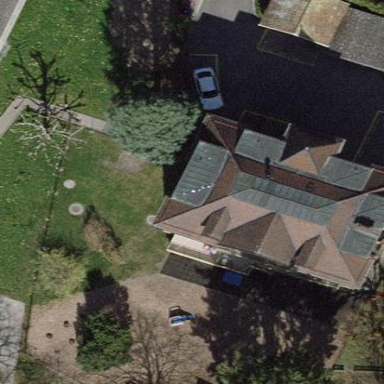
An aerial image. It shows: Kindergarten building.